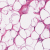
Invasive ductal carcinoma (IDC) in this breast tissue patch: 0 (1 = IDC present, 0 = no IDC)